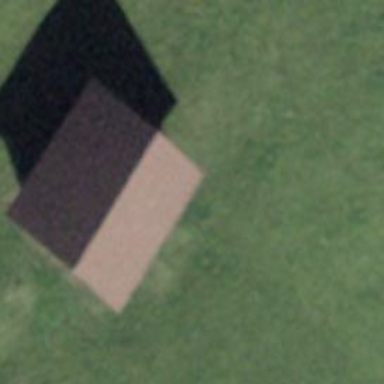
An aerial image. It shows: Rural barn.